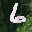
Label: 6